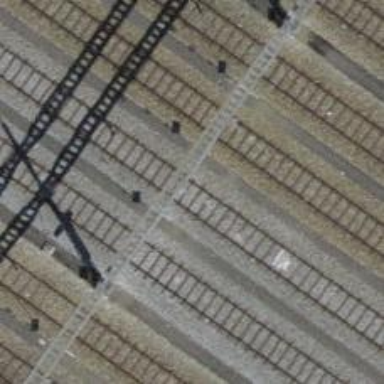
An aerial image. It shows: Single track railway in yard.